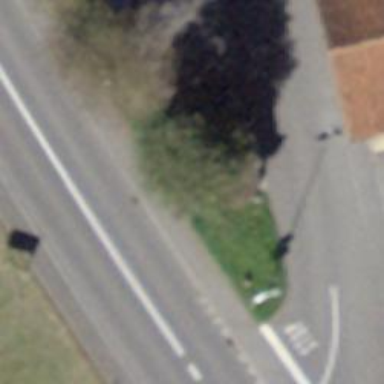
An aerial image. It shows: Bus stop with platform for public transport.